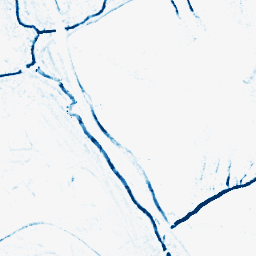
Category: morphological
Decomposition family: morphological_ellipse
Decomposition parameters: operation: closing
width: 5
height: 5
Upsampling method: bilinear
Upsampling parameters: scale: 8
Upsampling scale: 8